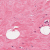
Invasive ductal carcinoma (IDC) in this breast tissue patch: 0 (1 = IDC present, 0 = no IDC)